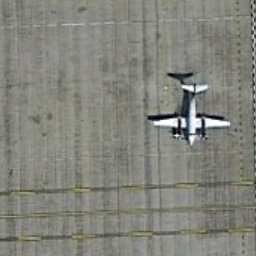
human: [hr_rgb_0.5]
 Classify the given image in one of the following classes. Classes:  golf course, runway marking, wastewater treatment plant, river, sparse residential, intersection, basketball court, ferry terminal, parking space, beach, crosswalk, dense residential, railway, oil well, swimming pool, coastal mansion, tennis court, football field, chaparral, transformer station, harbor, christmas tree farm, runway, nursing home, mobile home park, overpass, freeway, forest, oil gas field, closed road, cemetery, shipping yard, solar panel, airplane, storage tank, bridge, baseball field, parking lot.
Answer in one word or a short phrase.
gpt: airplane